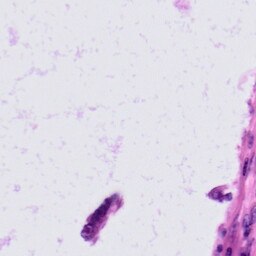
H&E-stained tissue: Skin